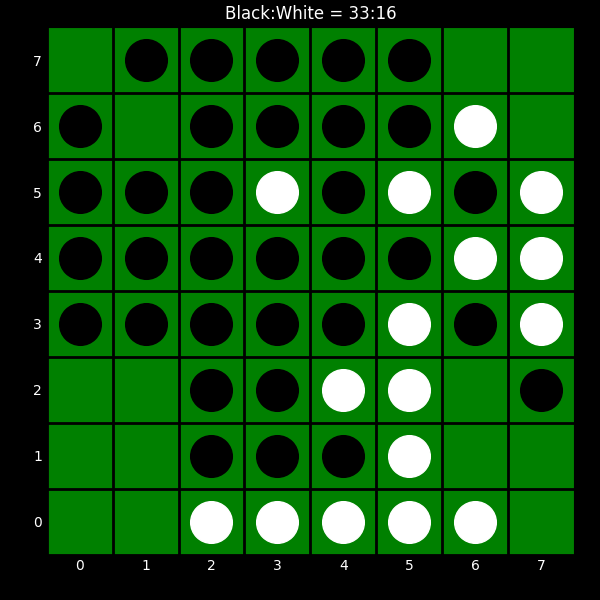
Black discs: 33
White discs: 16